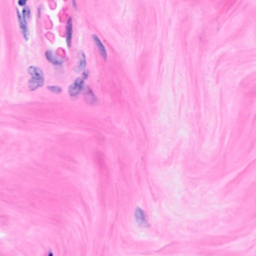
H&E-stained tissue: Breast